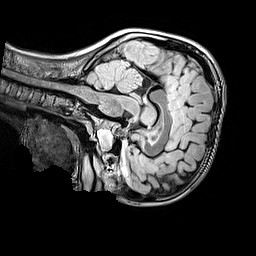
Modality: FLAIR
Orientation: sagittal
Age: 11
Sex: male
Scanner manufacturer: siemens
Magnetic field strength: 3 T
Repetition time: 5 s
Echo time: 0.388 s